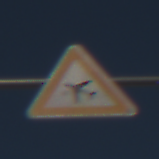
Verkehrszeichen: FlugbetriebRechts
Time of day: Midday
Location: Outdoor (Nature)
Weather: Clear
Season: Summer
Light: Natural